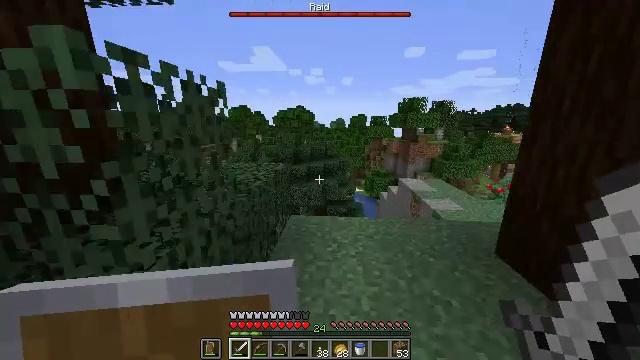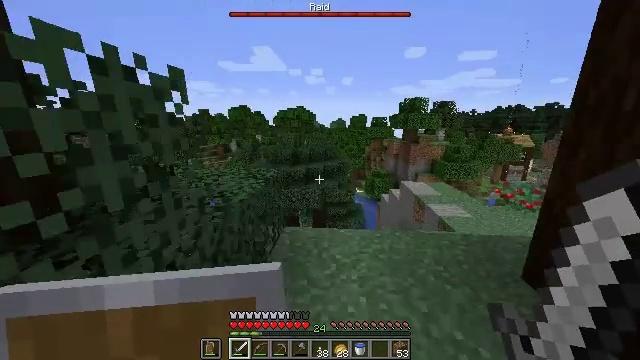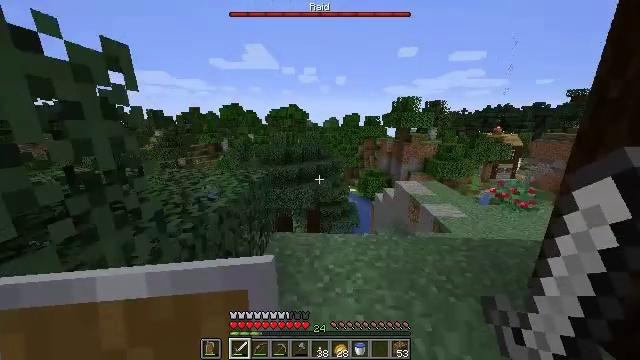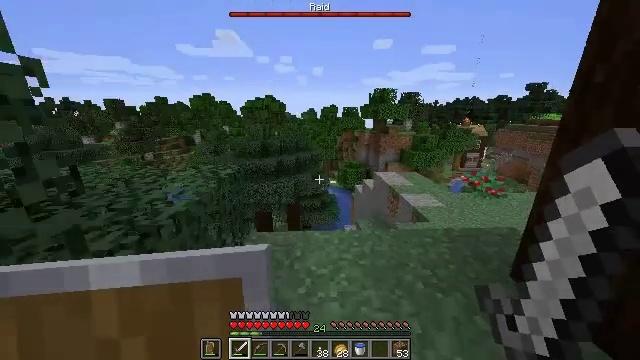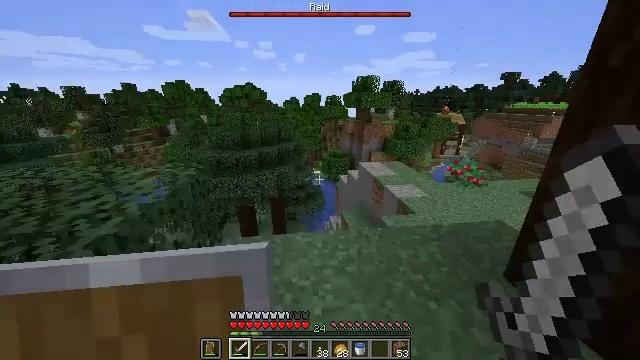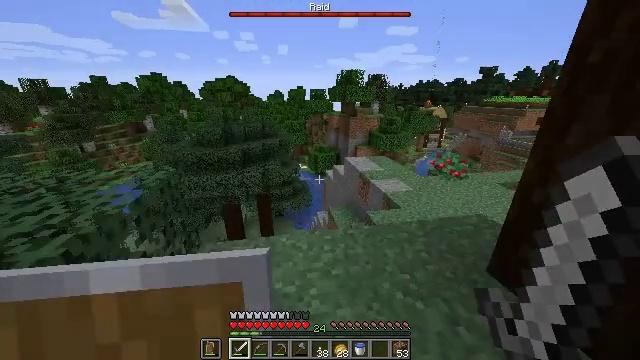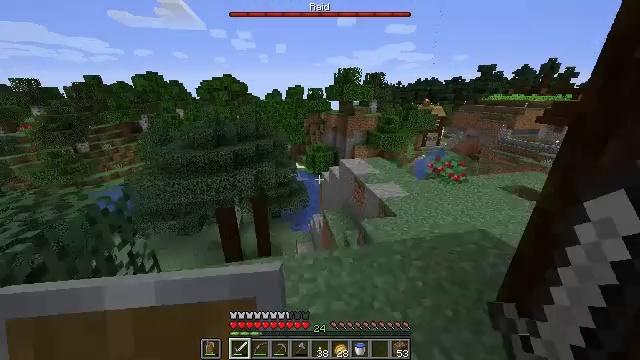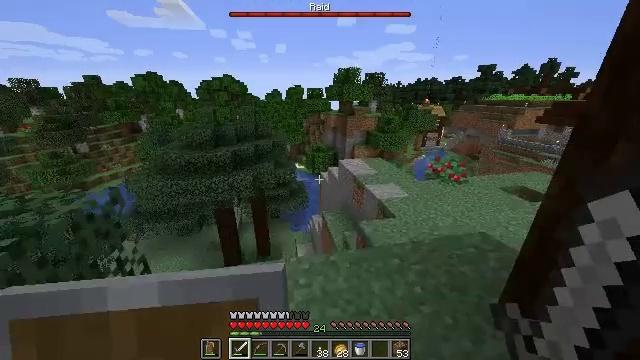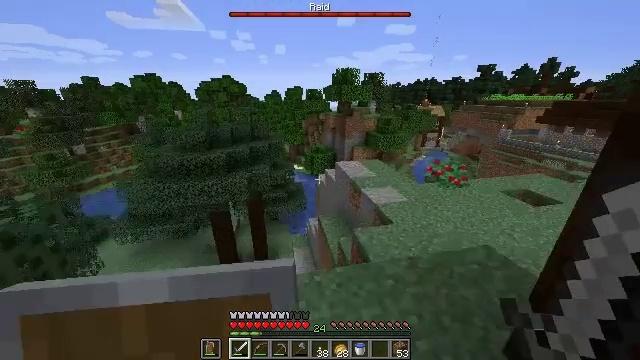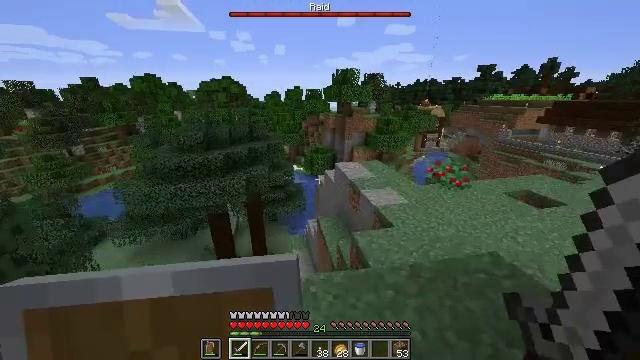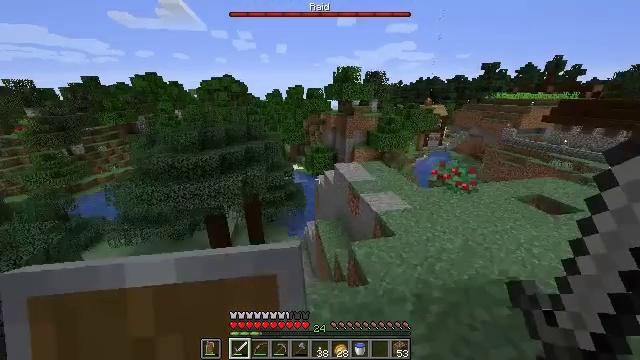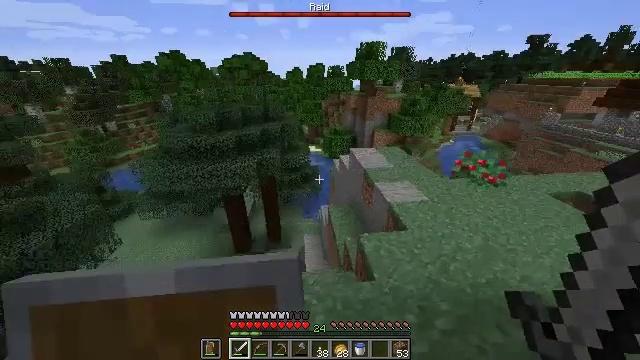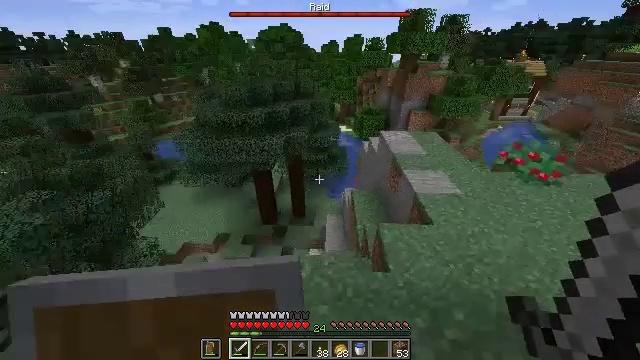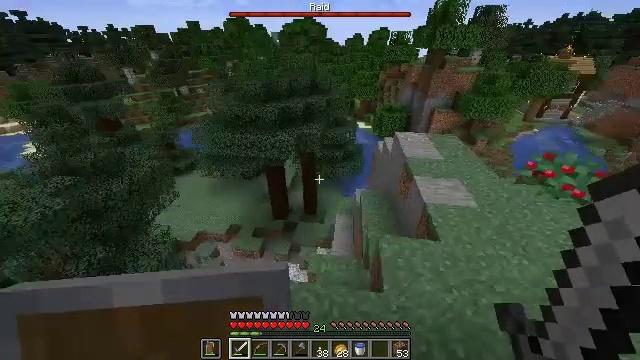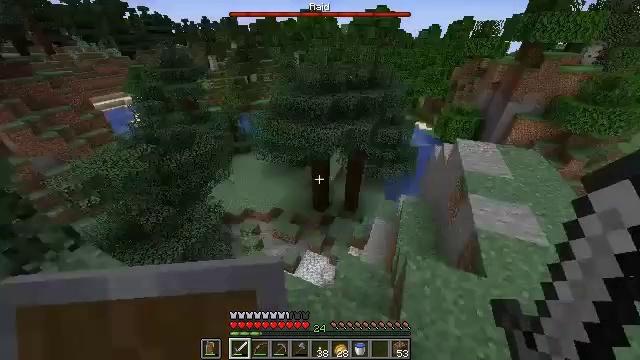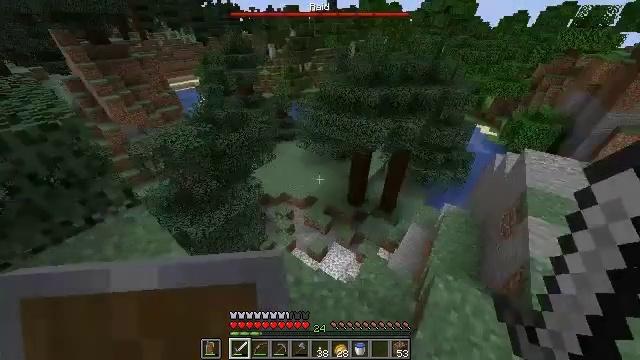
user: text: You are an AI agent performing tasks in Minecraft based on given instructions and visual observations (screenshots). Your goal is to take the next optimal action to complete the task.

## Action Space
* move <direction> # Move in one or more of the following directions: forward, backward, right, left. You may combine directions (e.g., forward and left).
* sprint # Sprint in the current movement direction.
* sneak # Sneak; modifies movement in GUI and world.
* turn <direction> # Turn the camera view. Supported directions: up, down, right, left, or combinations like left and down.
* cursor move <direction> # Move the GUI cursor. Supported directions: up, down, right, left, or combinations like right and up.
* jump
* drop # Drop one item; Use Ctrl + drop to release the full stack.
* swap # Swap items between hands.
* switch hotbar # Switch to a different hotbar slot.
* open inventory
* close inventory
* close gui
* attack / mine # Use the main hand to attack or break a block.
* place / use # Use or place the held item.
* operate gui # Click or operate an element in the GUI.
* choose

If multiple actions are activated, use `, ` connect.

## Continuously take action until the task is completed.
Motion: motion action
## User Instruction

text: Dig up the grass block for dirt.
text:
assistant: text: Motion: move forward
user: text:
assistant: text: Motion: move forward, turn right
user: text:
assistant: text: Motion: move forward, turn right and down
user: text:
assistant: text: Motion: move forward and move right, turn right and down
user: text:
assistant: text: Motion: move forward and move right, turn right and down
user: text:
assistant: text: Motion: move forward and move right
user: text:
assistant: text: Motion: move forward and move right
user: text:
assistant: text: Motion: move forward
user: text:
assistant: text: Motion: move forward
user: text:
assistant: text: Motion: move forward and move right
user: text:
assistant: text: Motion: move forward and move right, turn left and down
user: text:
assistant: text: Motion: move forward and move right, turn left and down
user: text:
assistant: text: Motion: move forward and move right, turn left and down
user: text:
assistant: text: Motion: move forward and move right, turn left and down
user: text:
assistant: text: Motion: move forward and move right, turn left and down
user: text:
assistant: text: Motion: move right, turn left and down
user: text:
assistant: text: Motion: move right
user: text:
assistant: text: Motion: move right
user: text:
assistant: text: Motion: move back and move right
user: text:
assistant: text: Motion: move back and move right
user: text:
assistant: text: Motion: move back and move right, turn left
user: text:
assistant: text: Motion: move back and move right, turn left and down
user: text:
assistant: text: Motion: move back and move right, turn left and down
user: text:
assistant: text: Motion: move back and move right, turn left and down
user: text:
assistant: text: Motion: move back and move right, turn left
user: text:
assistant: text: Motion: move back and move right
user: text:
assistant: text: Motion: turn up
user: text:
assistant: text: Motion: turn left and up, jump
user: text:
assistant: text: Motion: move right, turn left and up, jump
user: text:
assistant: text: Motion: move right, jump